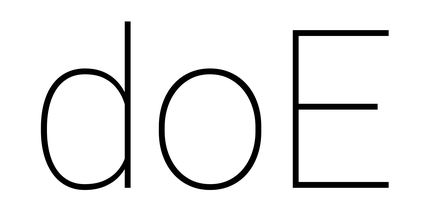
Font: Roboto_Thin